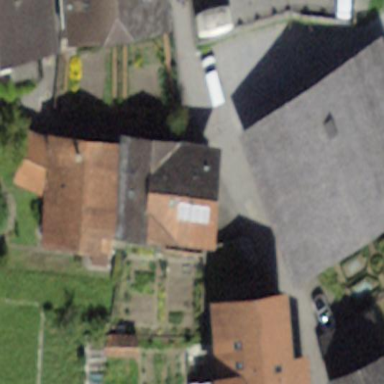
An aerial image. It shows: Residential building.